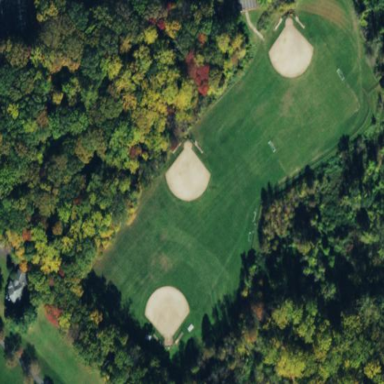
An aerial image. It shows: Baseball pitch for leisure land activities.